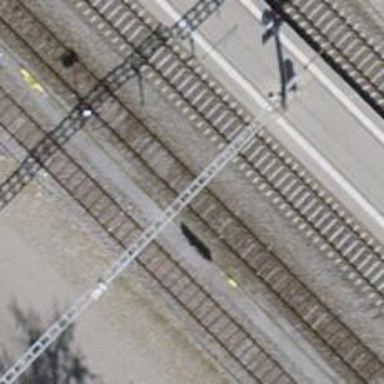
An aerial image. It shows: Railway milestone.